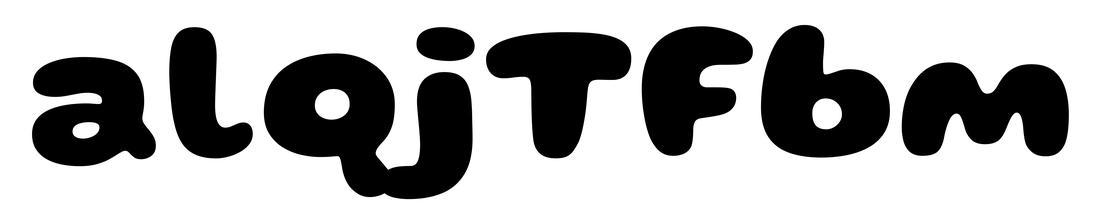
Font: Gluten_ExtraBold